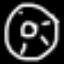
Label: donut